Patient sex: M
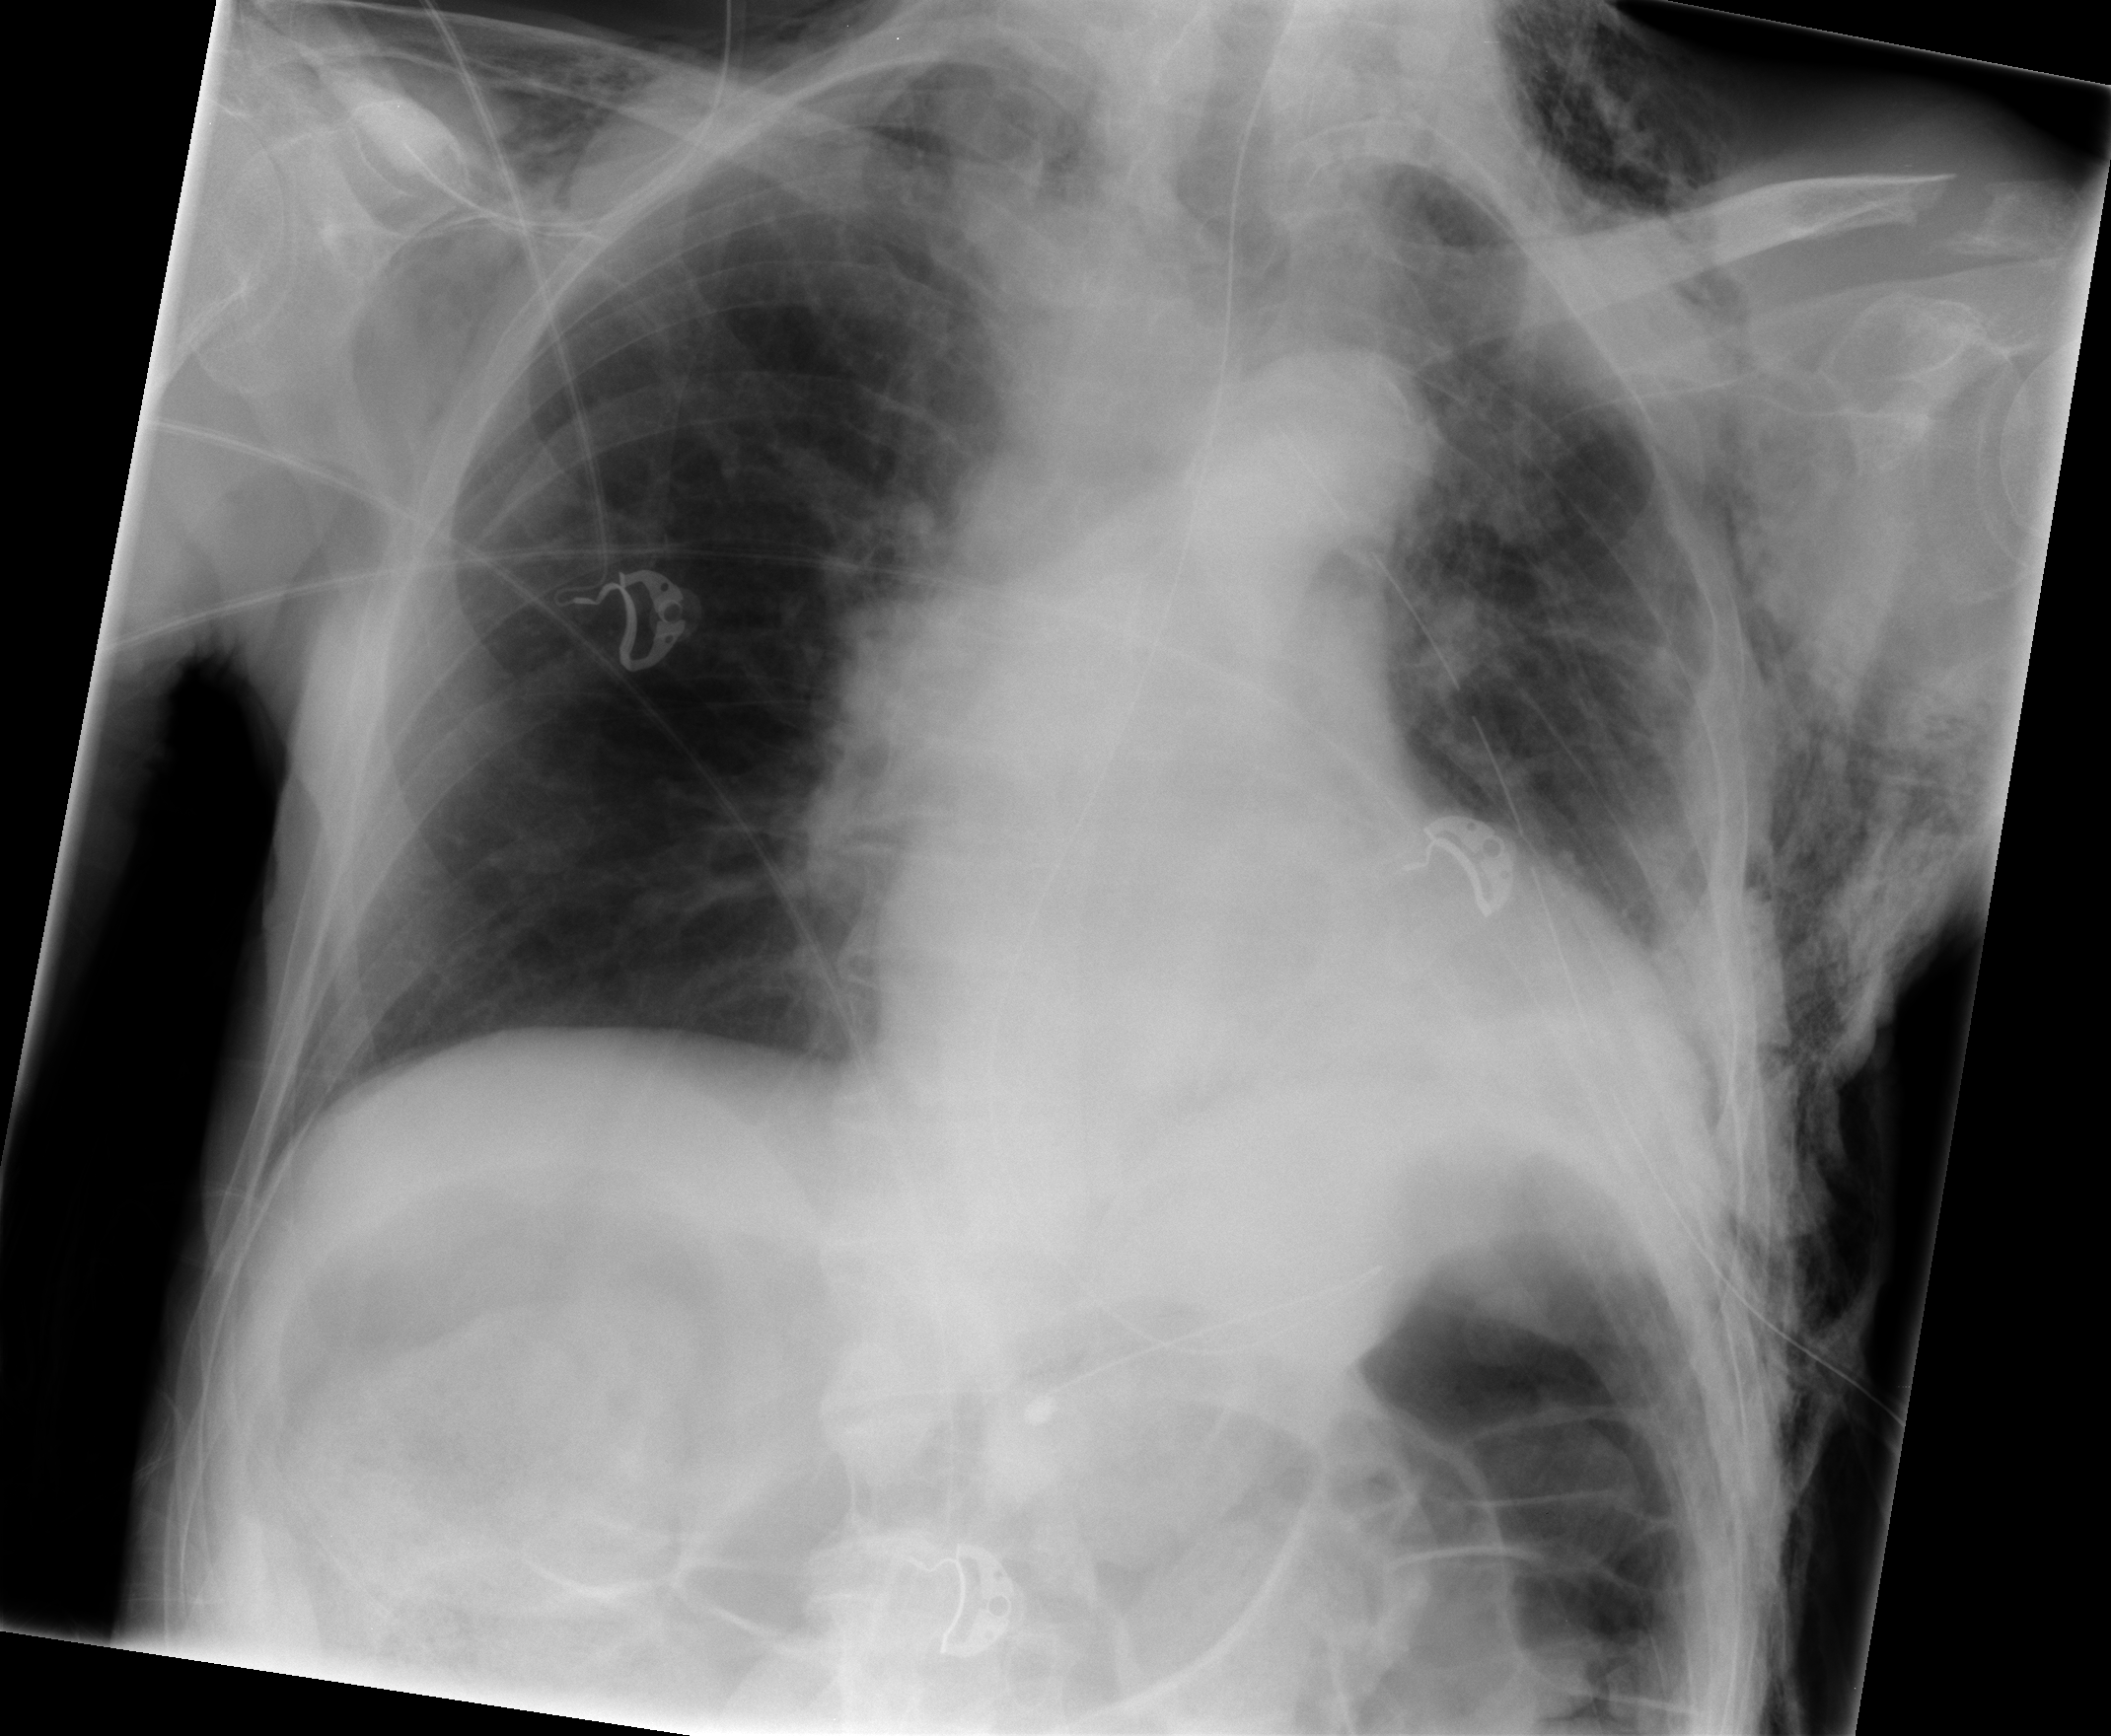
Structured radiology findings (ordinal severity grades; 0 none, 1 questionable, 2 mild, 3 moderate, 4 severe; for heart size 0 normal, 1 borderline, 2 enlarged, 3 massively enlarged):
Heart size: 2
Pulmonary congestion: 0
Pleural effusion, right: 0
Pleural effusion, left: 2
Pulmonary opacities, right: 0
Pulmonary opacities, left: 0
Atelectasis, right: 0
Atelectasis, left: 2